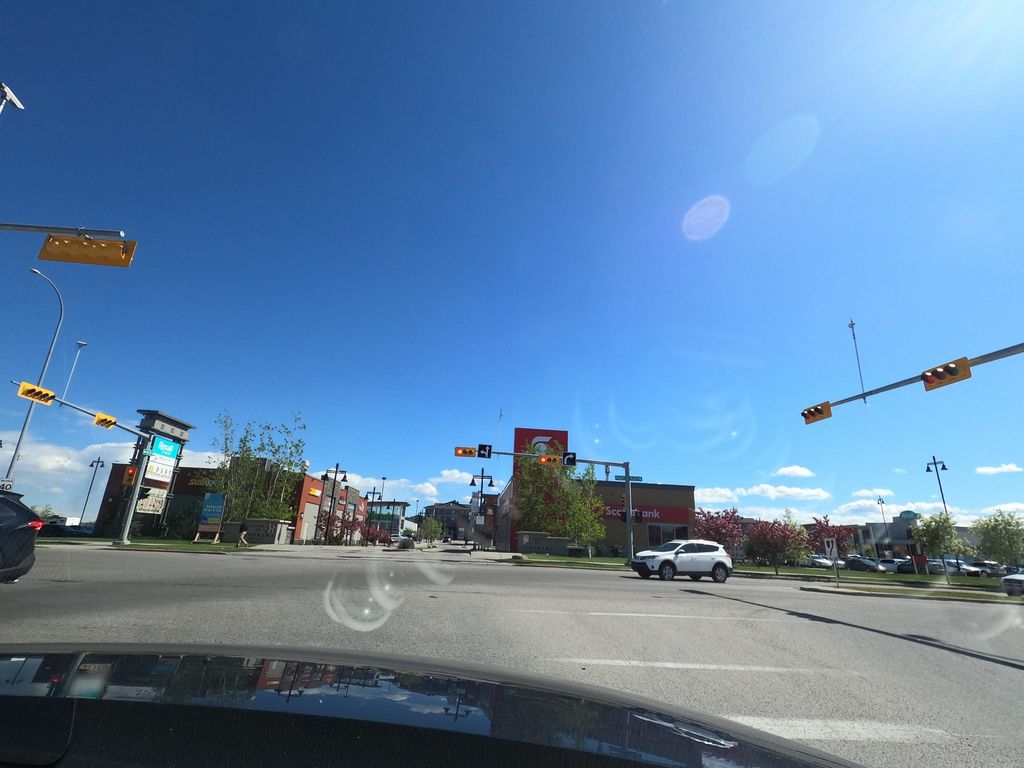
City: calgary